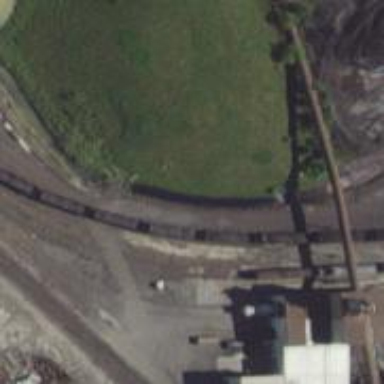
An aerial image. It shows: Railway yard in service.